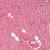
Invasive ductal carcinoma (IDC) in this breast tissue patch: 0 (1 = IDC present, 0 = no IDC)